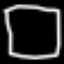
Label: square